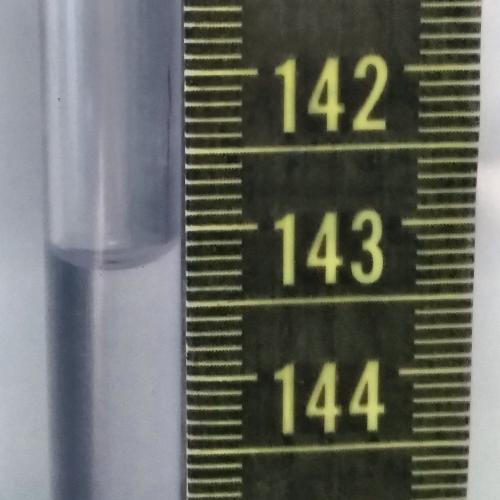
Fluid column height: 143.2 cm